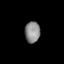
Tissue: lung
Cell type: Endothelial cells
Senescence score: 0.5418
Nuclear area (px): 313
Mean DAPI intensity: 138.754